Question: I'm struggling with a problem of how to maximize the content size of a UITextView. The short of it is that the text view breaks to a second line while visually there is still room to fit more characters.
If you check the image below. The red text box is set to 160px width. to remove some of the default padding. However this doesn't so much the padding as it offsets the content area. And that content area never takes advantage of the full 160px.
The text box (in gray) shows text rendered with . Given the same 160px width it renders two extra characters.
Is there a property in UITextView that could remove all padding and use the full frame? Or a workaround? I've tried with no success.

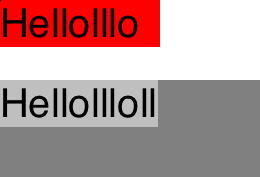
Answer: 'UITextView' has padding that 'NSString''s drawing methods do not have. To my knowledge, you can't disable this padding. A workaround is to increase the frame of the view to account for this padding. It sucks, but there isn't an official method of getting around this.
On the other hand, why do you want to remove the padding in the first place? Apple has chosen this spacing after hours of experimentation and debate, to best optimises for touch screen devices. You would be much better off accepting their R&D efforts and embracing their padding choices.
If you are just looking to display multiple lines of text, without the need to have the text editable or selectable, then you can use a 'UILabel' with 'label.numberOfLines' set to '0'. 'UILabel' does not have any inherent padding applied.